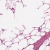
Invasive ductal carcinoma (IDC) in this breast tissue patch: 0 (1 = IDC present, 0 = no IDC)